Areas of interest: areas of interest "Commercial service"
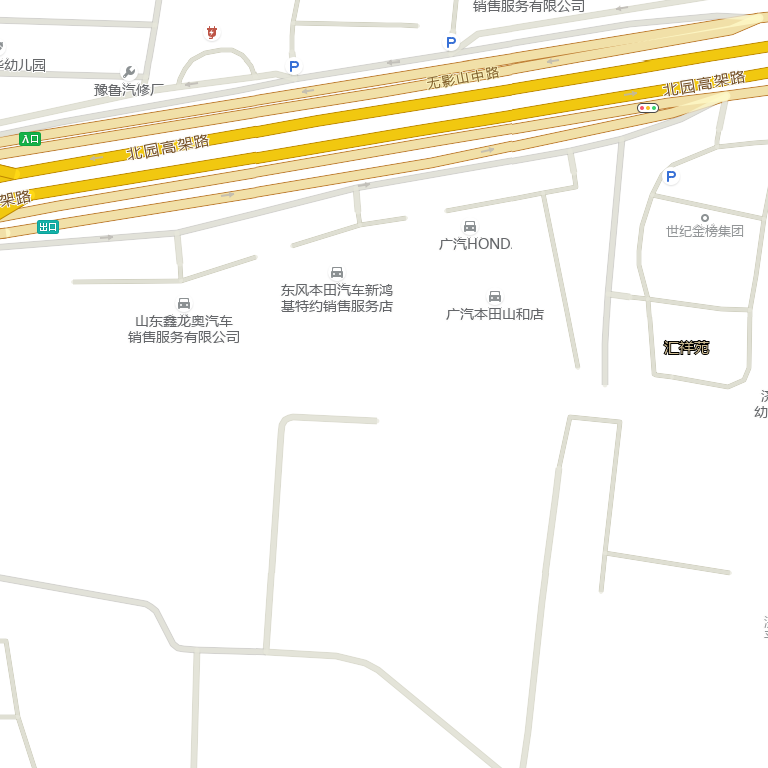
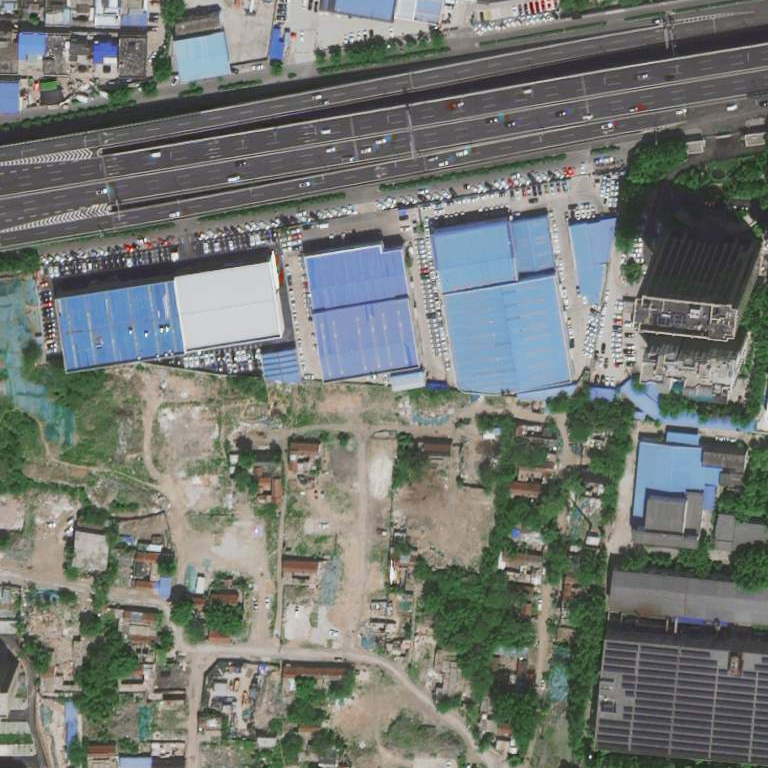